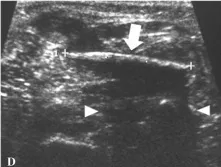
Three-year-old girl with foreign body granuloma of the right posterior lower leg. C and D: Sonography imaging perpendicular and horizontal to the foreign body. The foreign body was observed as a hyperechoic lesion (arrow) with posterior acoustic shadowing (solid arrowheads) and hypoechoic halo (open arrowhead).
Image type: radiology (ultrasound)